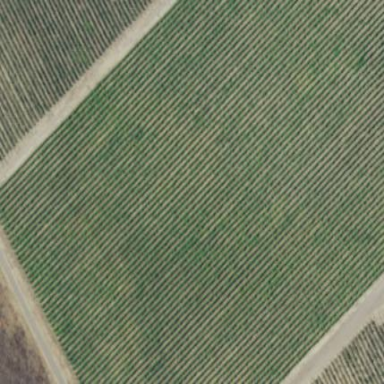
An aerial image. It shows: Vineyard growing grapes.